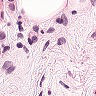
Metastatic tissue present: yes